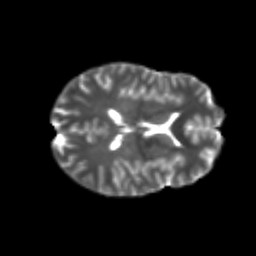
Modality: T2w
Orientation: axial
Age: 24
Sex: female
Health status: healthy
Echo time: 0.074 s